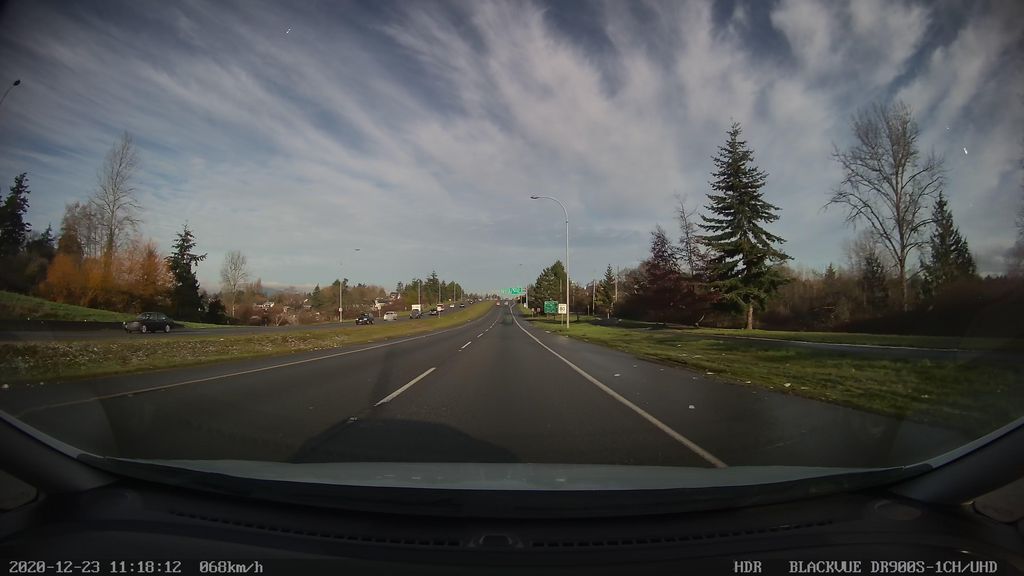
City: victoria